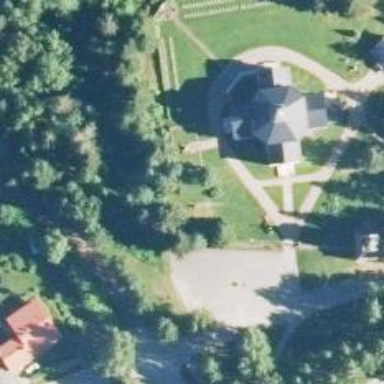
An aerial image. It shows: Historical war memorial.